Chest X-ray:
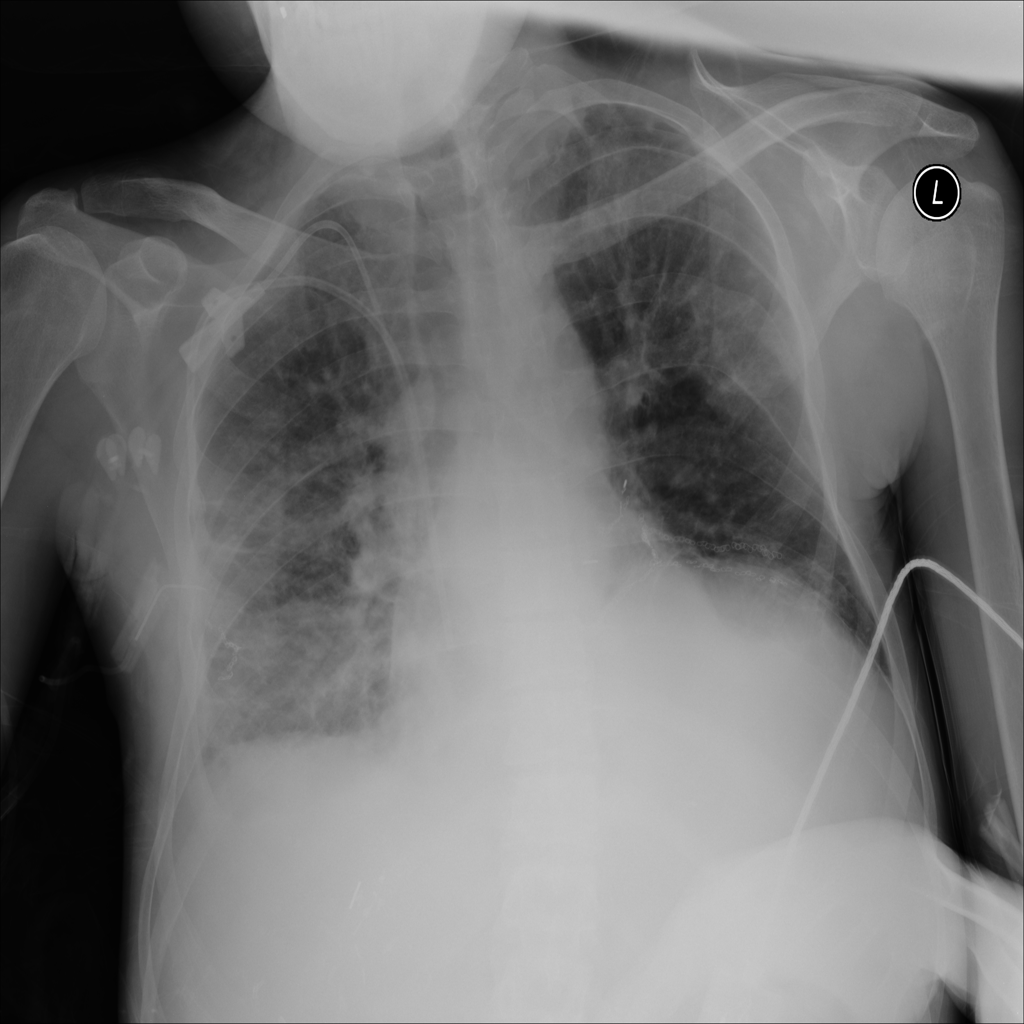
Findings: Consolidation, Fibrosis, Effusion
No abnormal finding: no